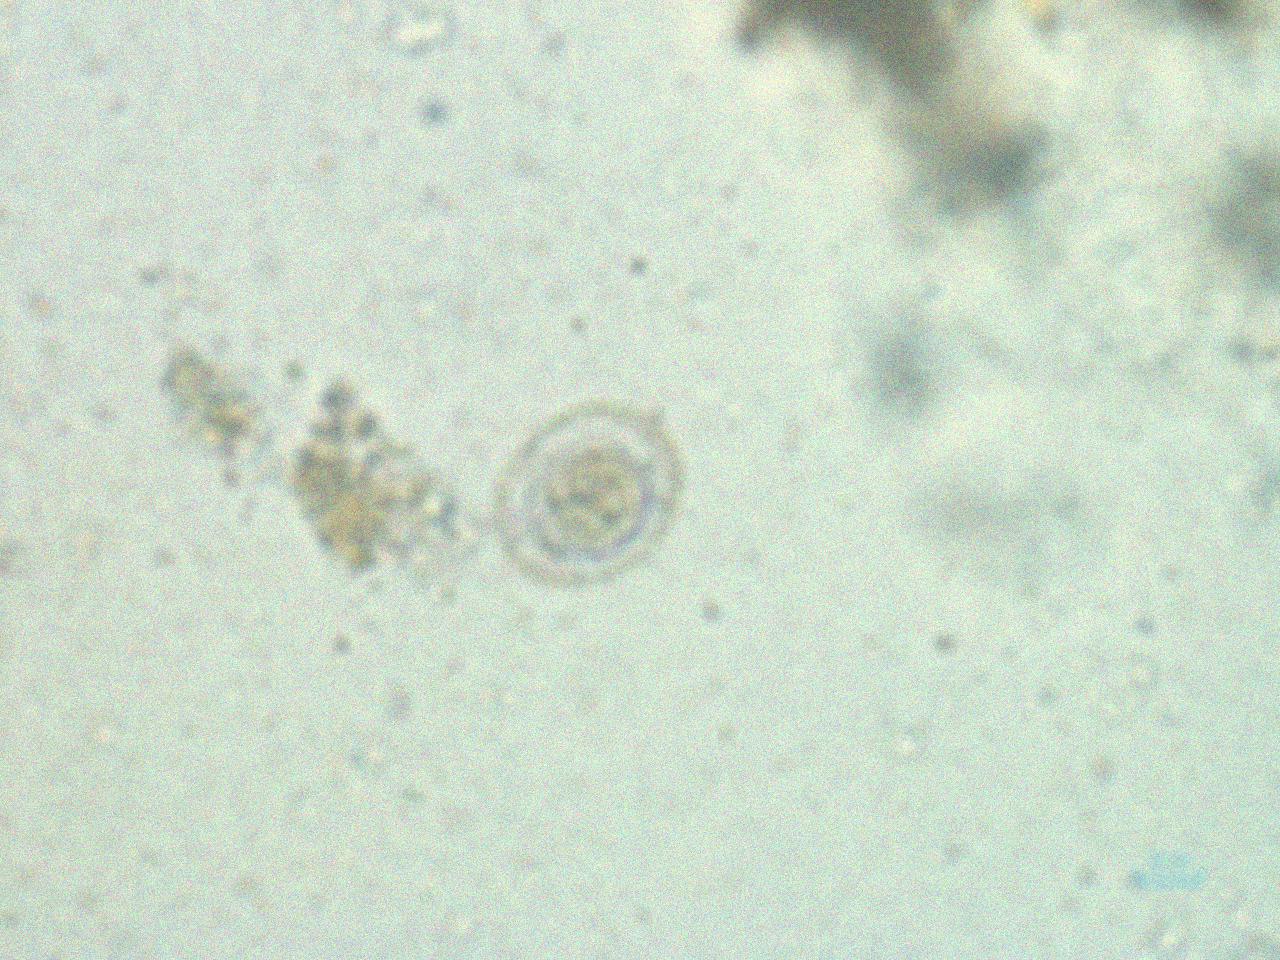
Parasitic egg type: Hymenolepis nana